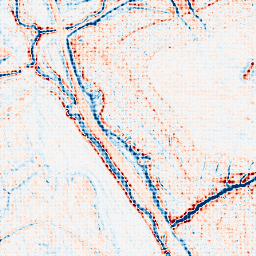
Category: edge_preserving
Decomposition family: anisotropic_diffusion
Decomposition parameters: iterations: 20
kappa: 50
gamma: 0.1
Upsampling method: sinc_blackman
Upsampling parameters: scale: 4
kernel_size: 4
Upsampling scale: 4